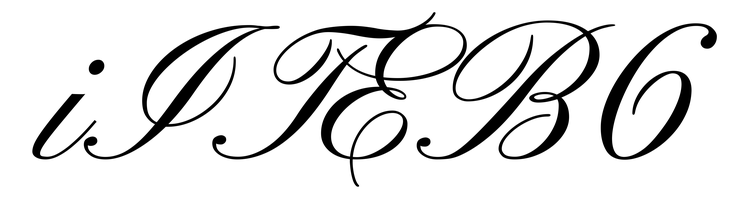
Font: PinyonScript-Regular